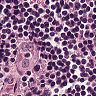
Metastatic tissue present: no